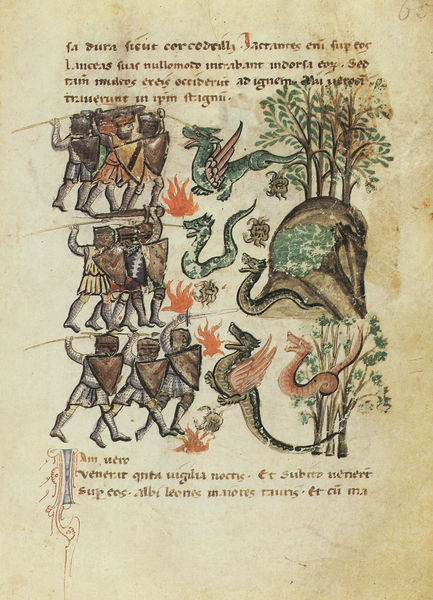
Titel: Alexanderroman
Institution: Leipzig, Stadtbibliothek
Schlagwörter: baum, blau, feuer, flügel, kampf, bäume, gelb, grün, menschen, braun, rot, alt, geschichte, stein, höhle, schrift, krieg, schlacht, lanze, soldaten, schild, flamme, buch, seite, schwert, text, schlange, helm, ritter, rüstung, sieg, fleck, buchseite, wappen, sage, mittelalter, gedicht, krokodil, speer, speere, drachen, drache, épée, krebs, latein, latin, arbres, feu, bouclier, lance, combat, skorpion, plantes, schid, krie, i, dragons, chevaliers, combats, tuer, serpents, vaincre, lancer, flecken#, occir